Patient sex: M
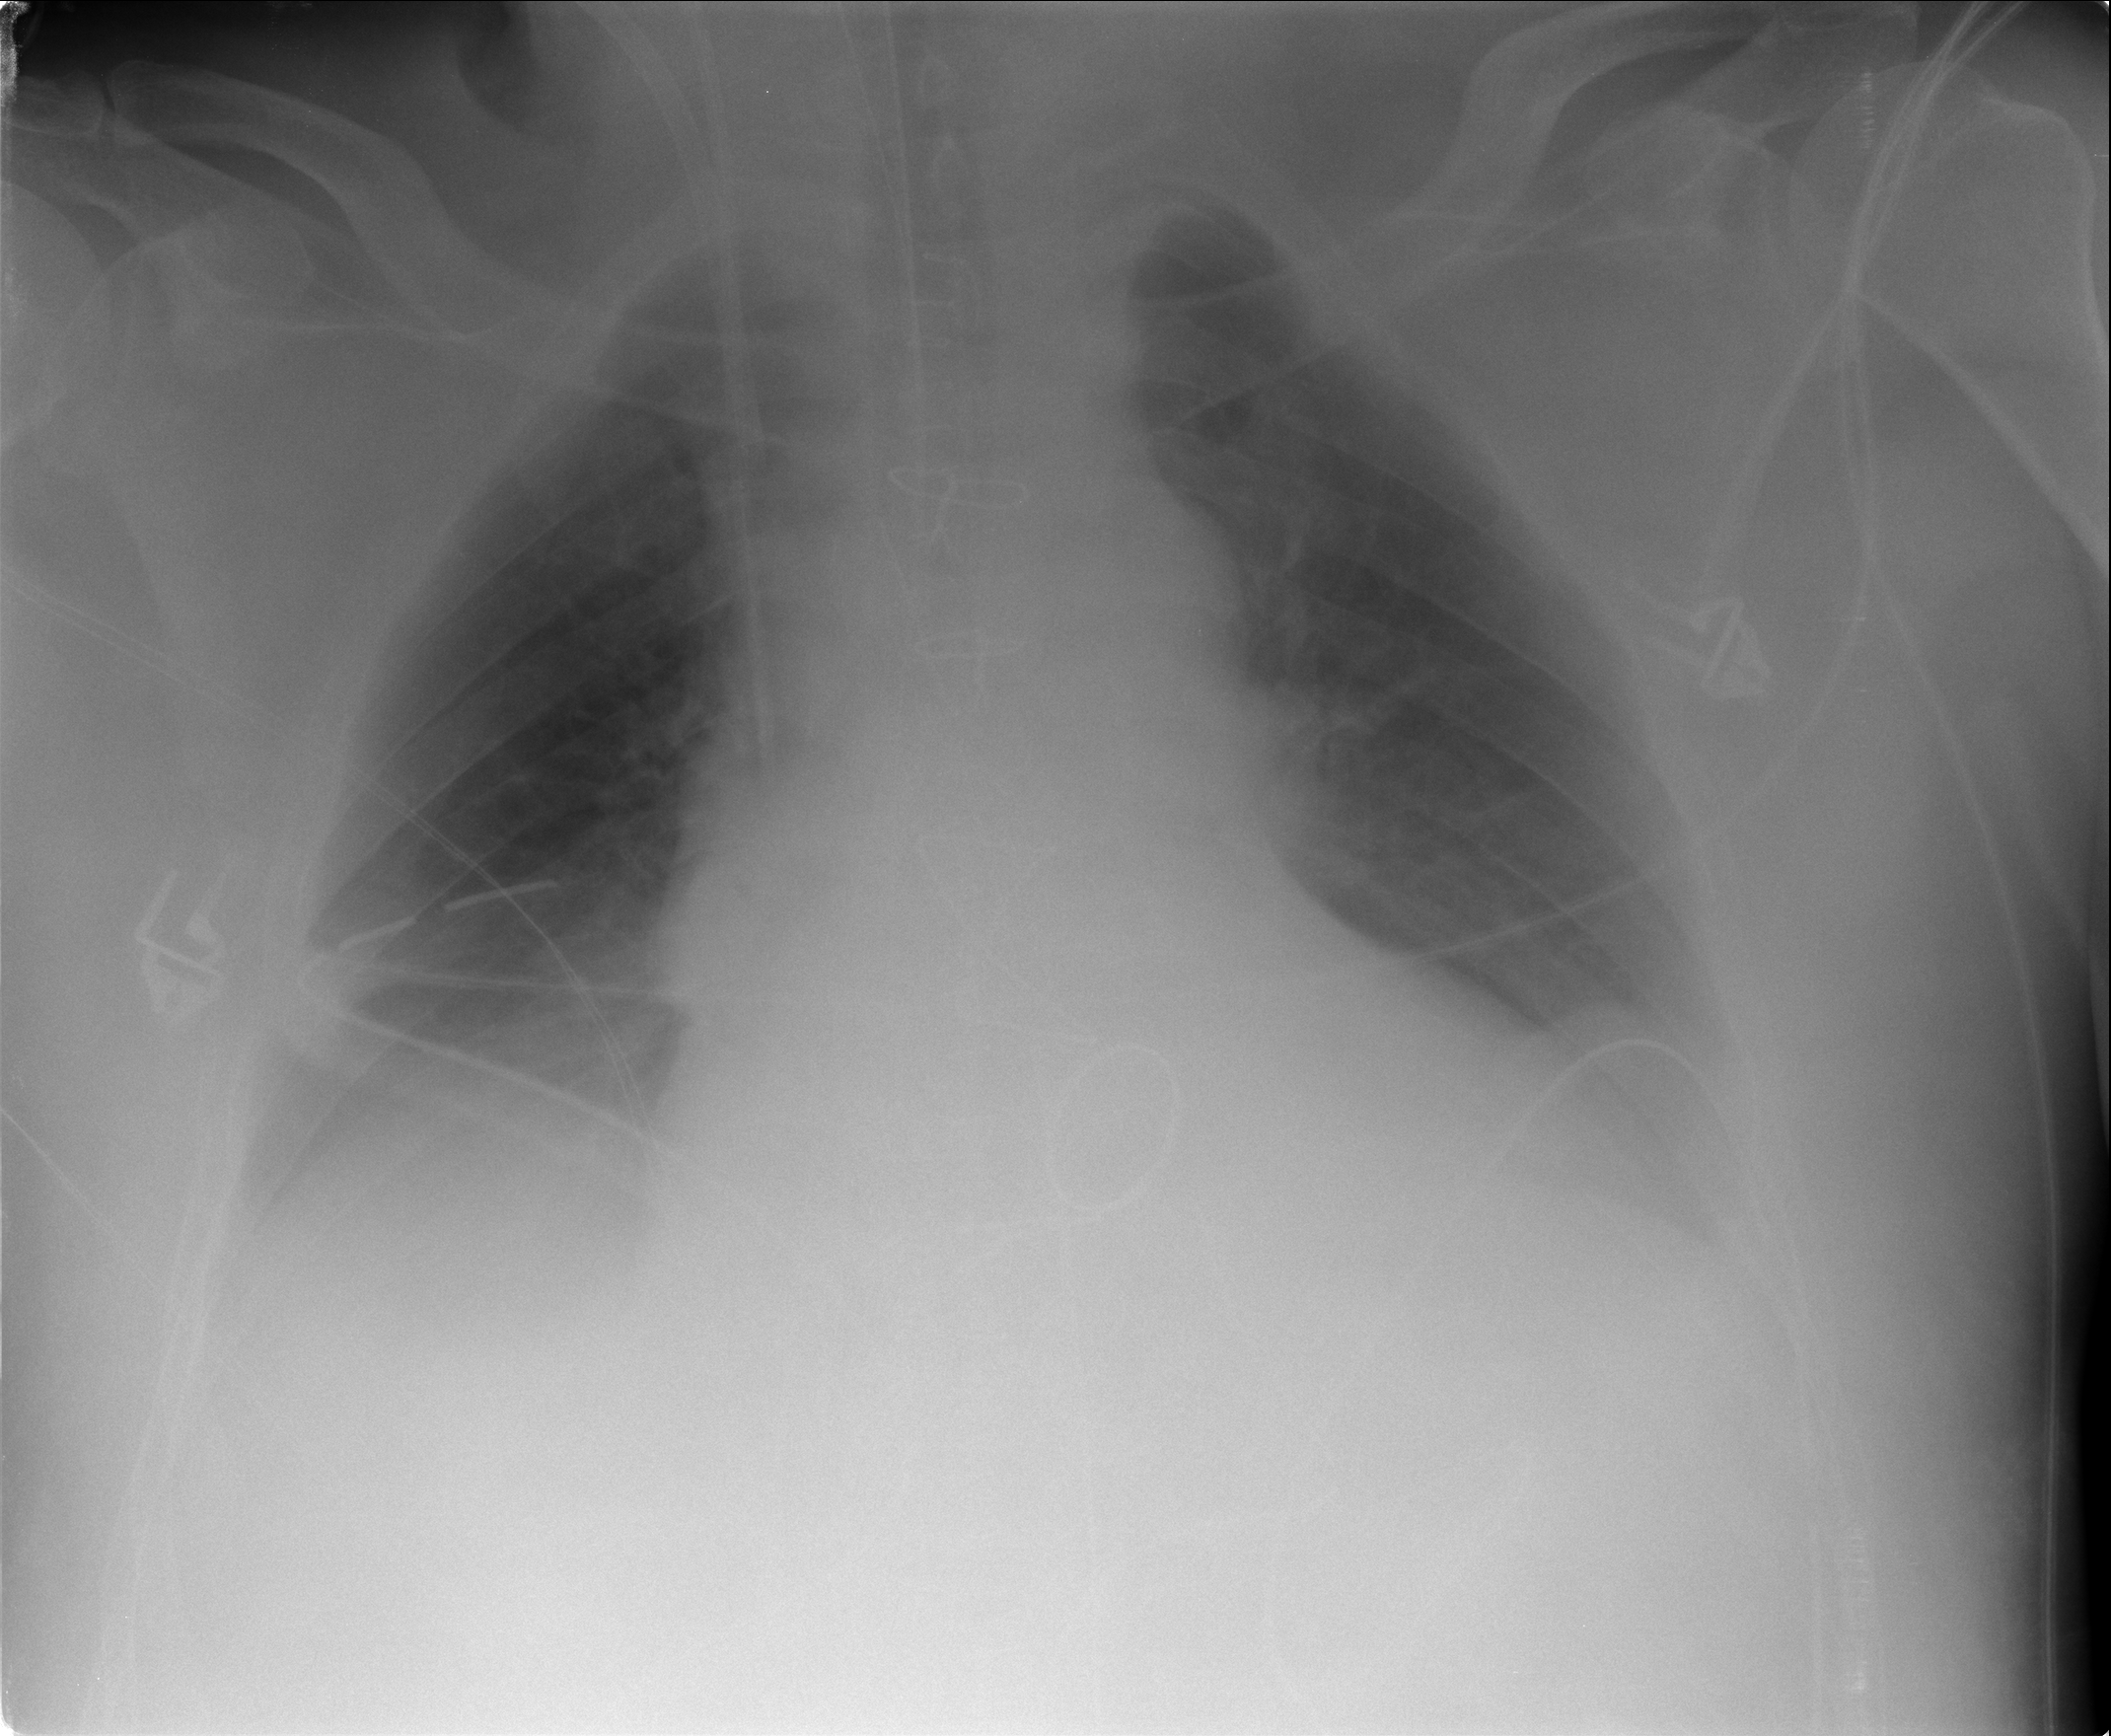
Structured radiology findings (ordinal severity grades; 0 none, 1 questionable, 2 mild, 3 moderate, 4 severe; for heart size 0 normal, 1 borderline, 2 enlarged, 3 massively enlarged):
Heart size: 2
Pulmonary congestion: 0
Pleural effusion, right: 2
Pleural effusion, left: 2
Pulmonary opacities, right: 0
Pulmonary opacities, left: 0
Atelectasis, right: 2
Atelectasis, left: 1